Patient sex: F
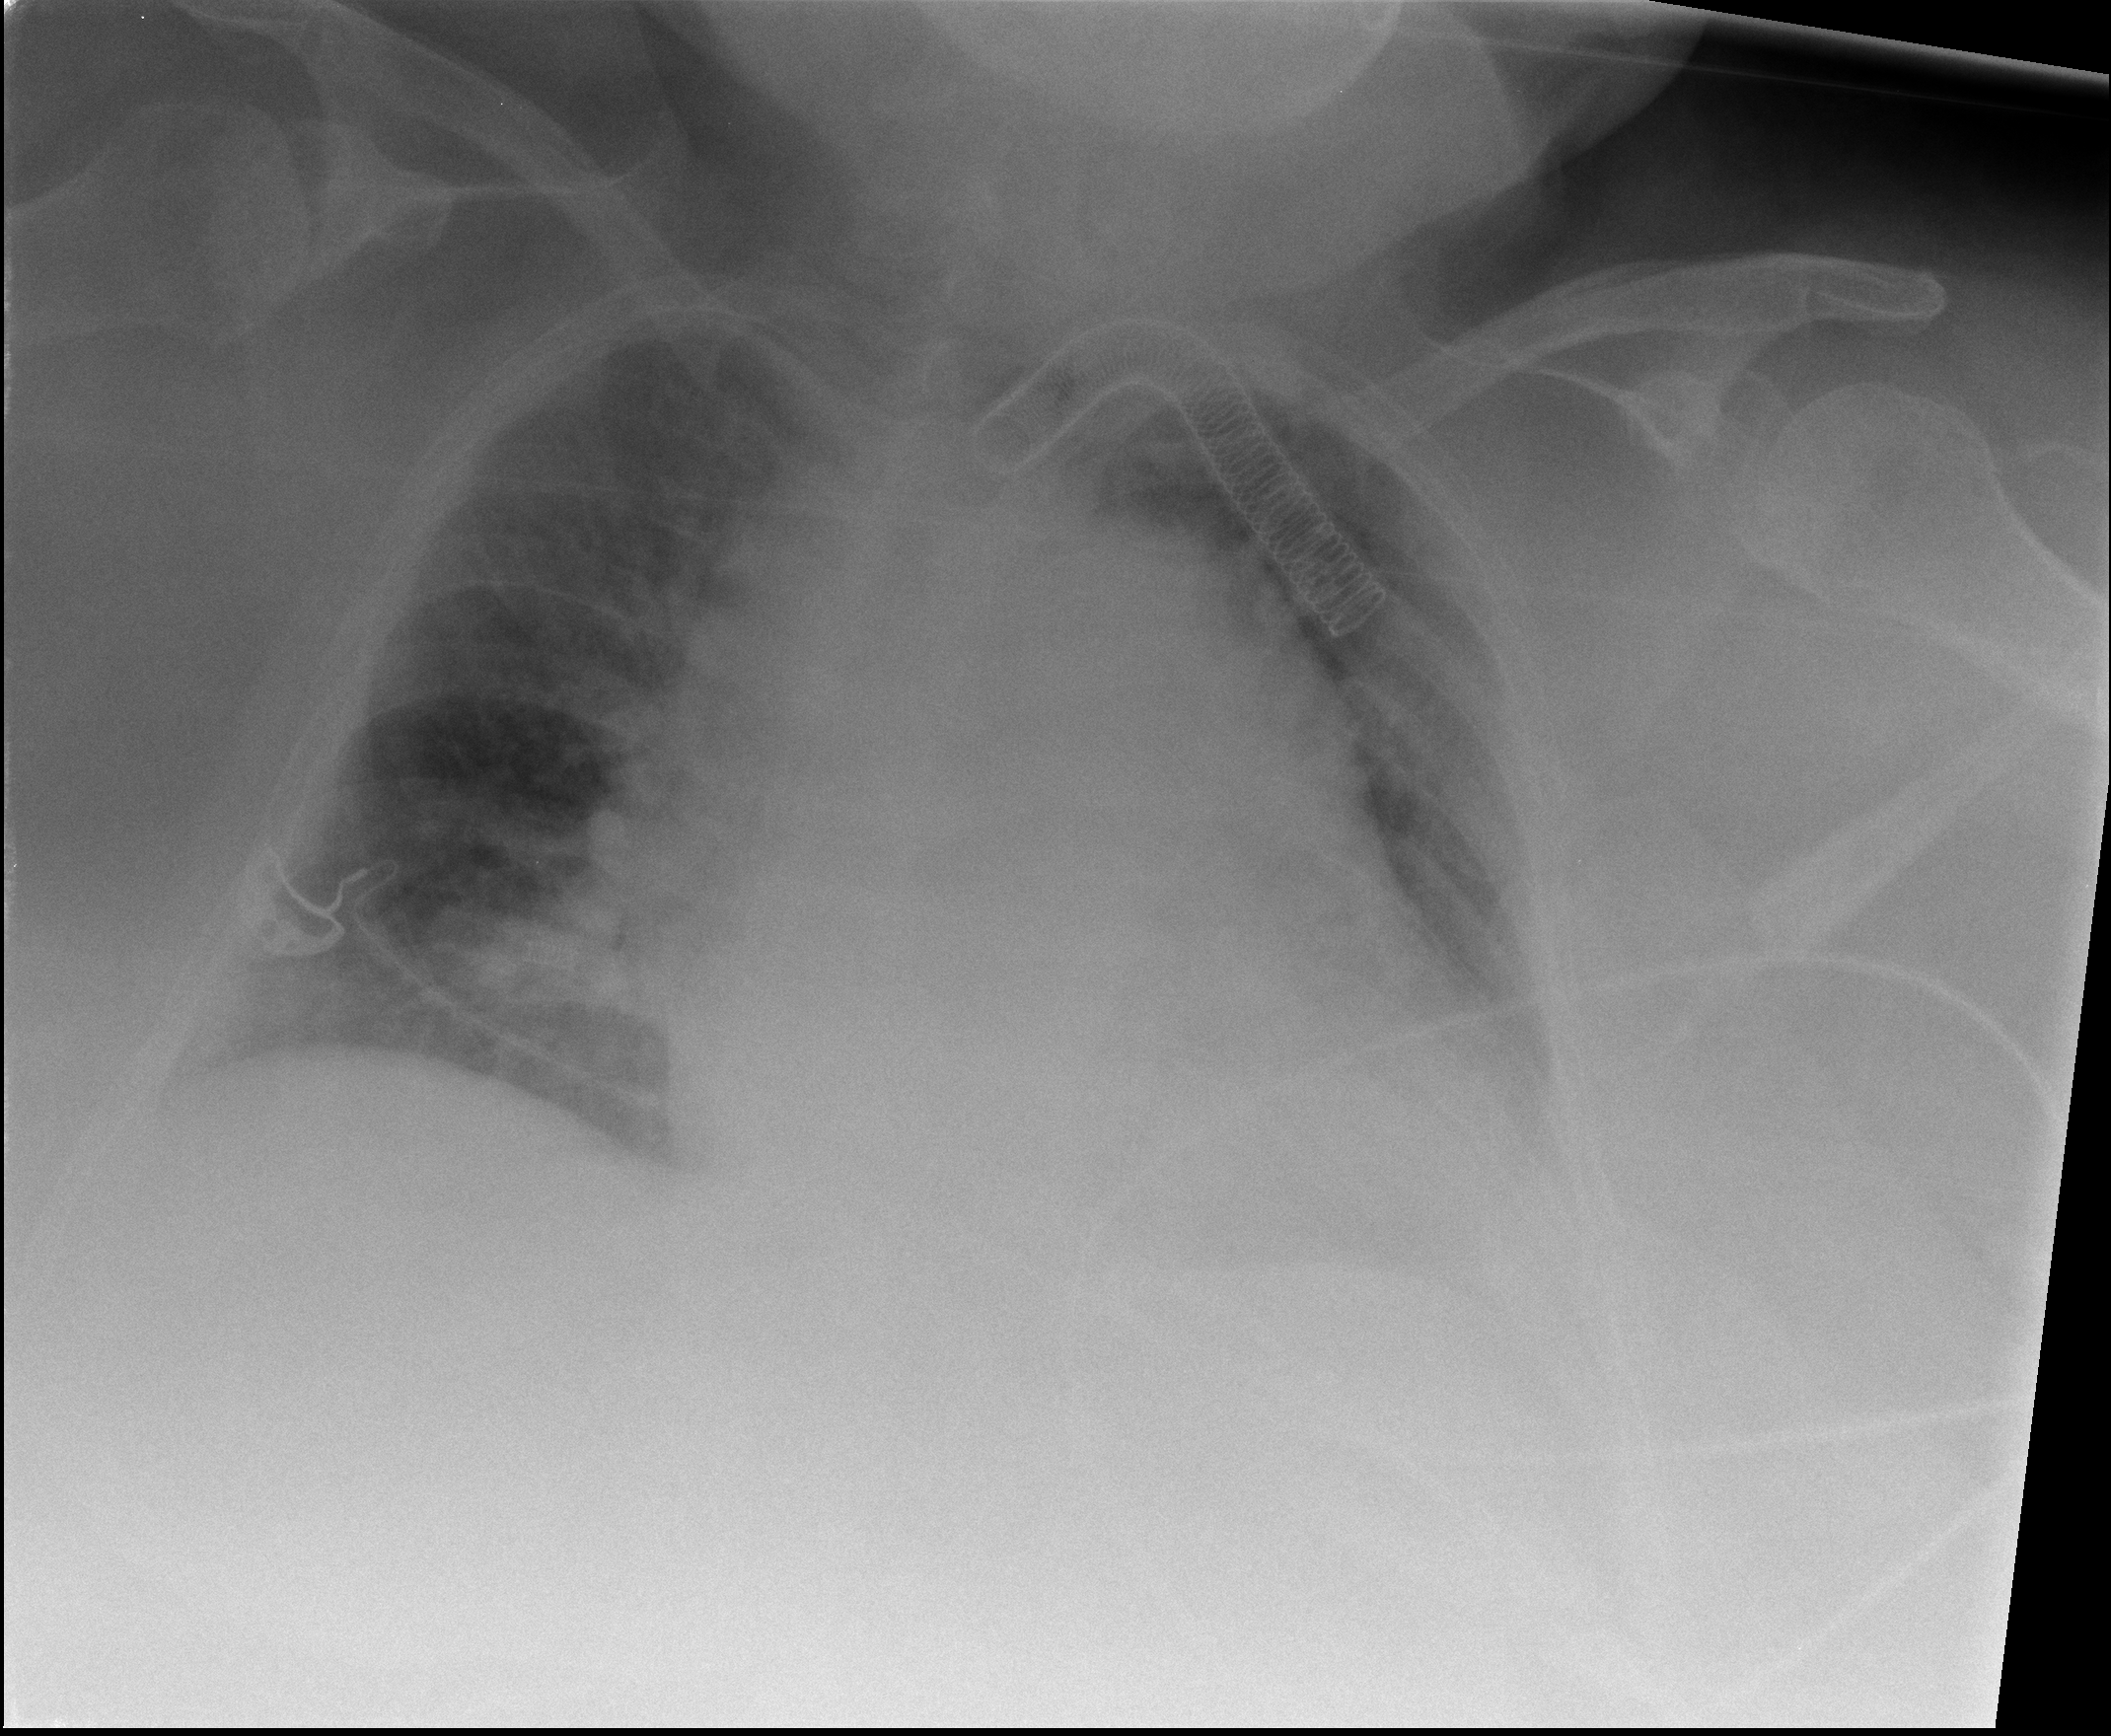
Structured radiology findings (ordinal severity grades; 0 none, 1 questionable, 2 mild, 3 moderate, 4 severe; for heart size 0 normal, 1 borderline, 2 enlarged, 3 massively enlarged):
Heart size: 3
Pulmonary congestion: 3
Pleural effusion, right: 0
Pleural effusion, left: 0
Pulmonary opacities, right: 0
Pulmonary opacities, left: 0
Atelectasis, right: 0
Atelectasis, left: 0